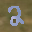
Label: 2